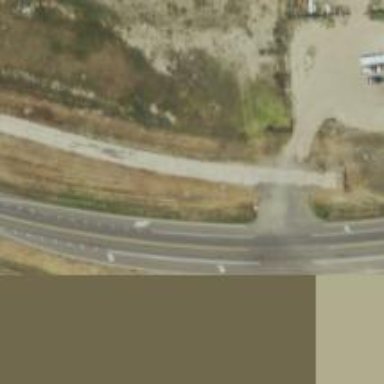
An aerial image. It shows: Asphalt service road with grade 1 tracktype.